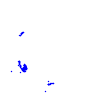
Particle: kaon